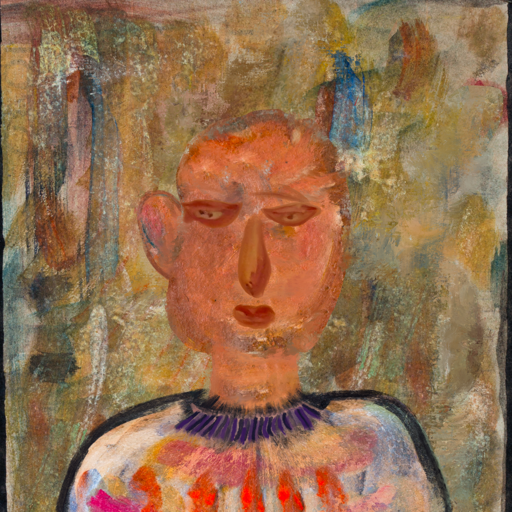
Background: Pipe, Head And Neck Front: Boggyland, Face Front: Pious_Lady, Bust: Childish, Hair Front: Blank, Head Accessory: Blank, Second Necklace: Blank, Necklace: HillGirl, Baby: Blank